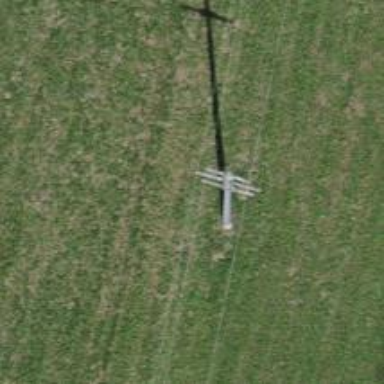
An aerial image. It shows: Concrete power pole.